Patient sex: M
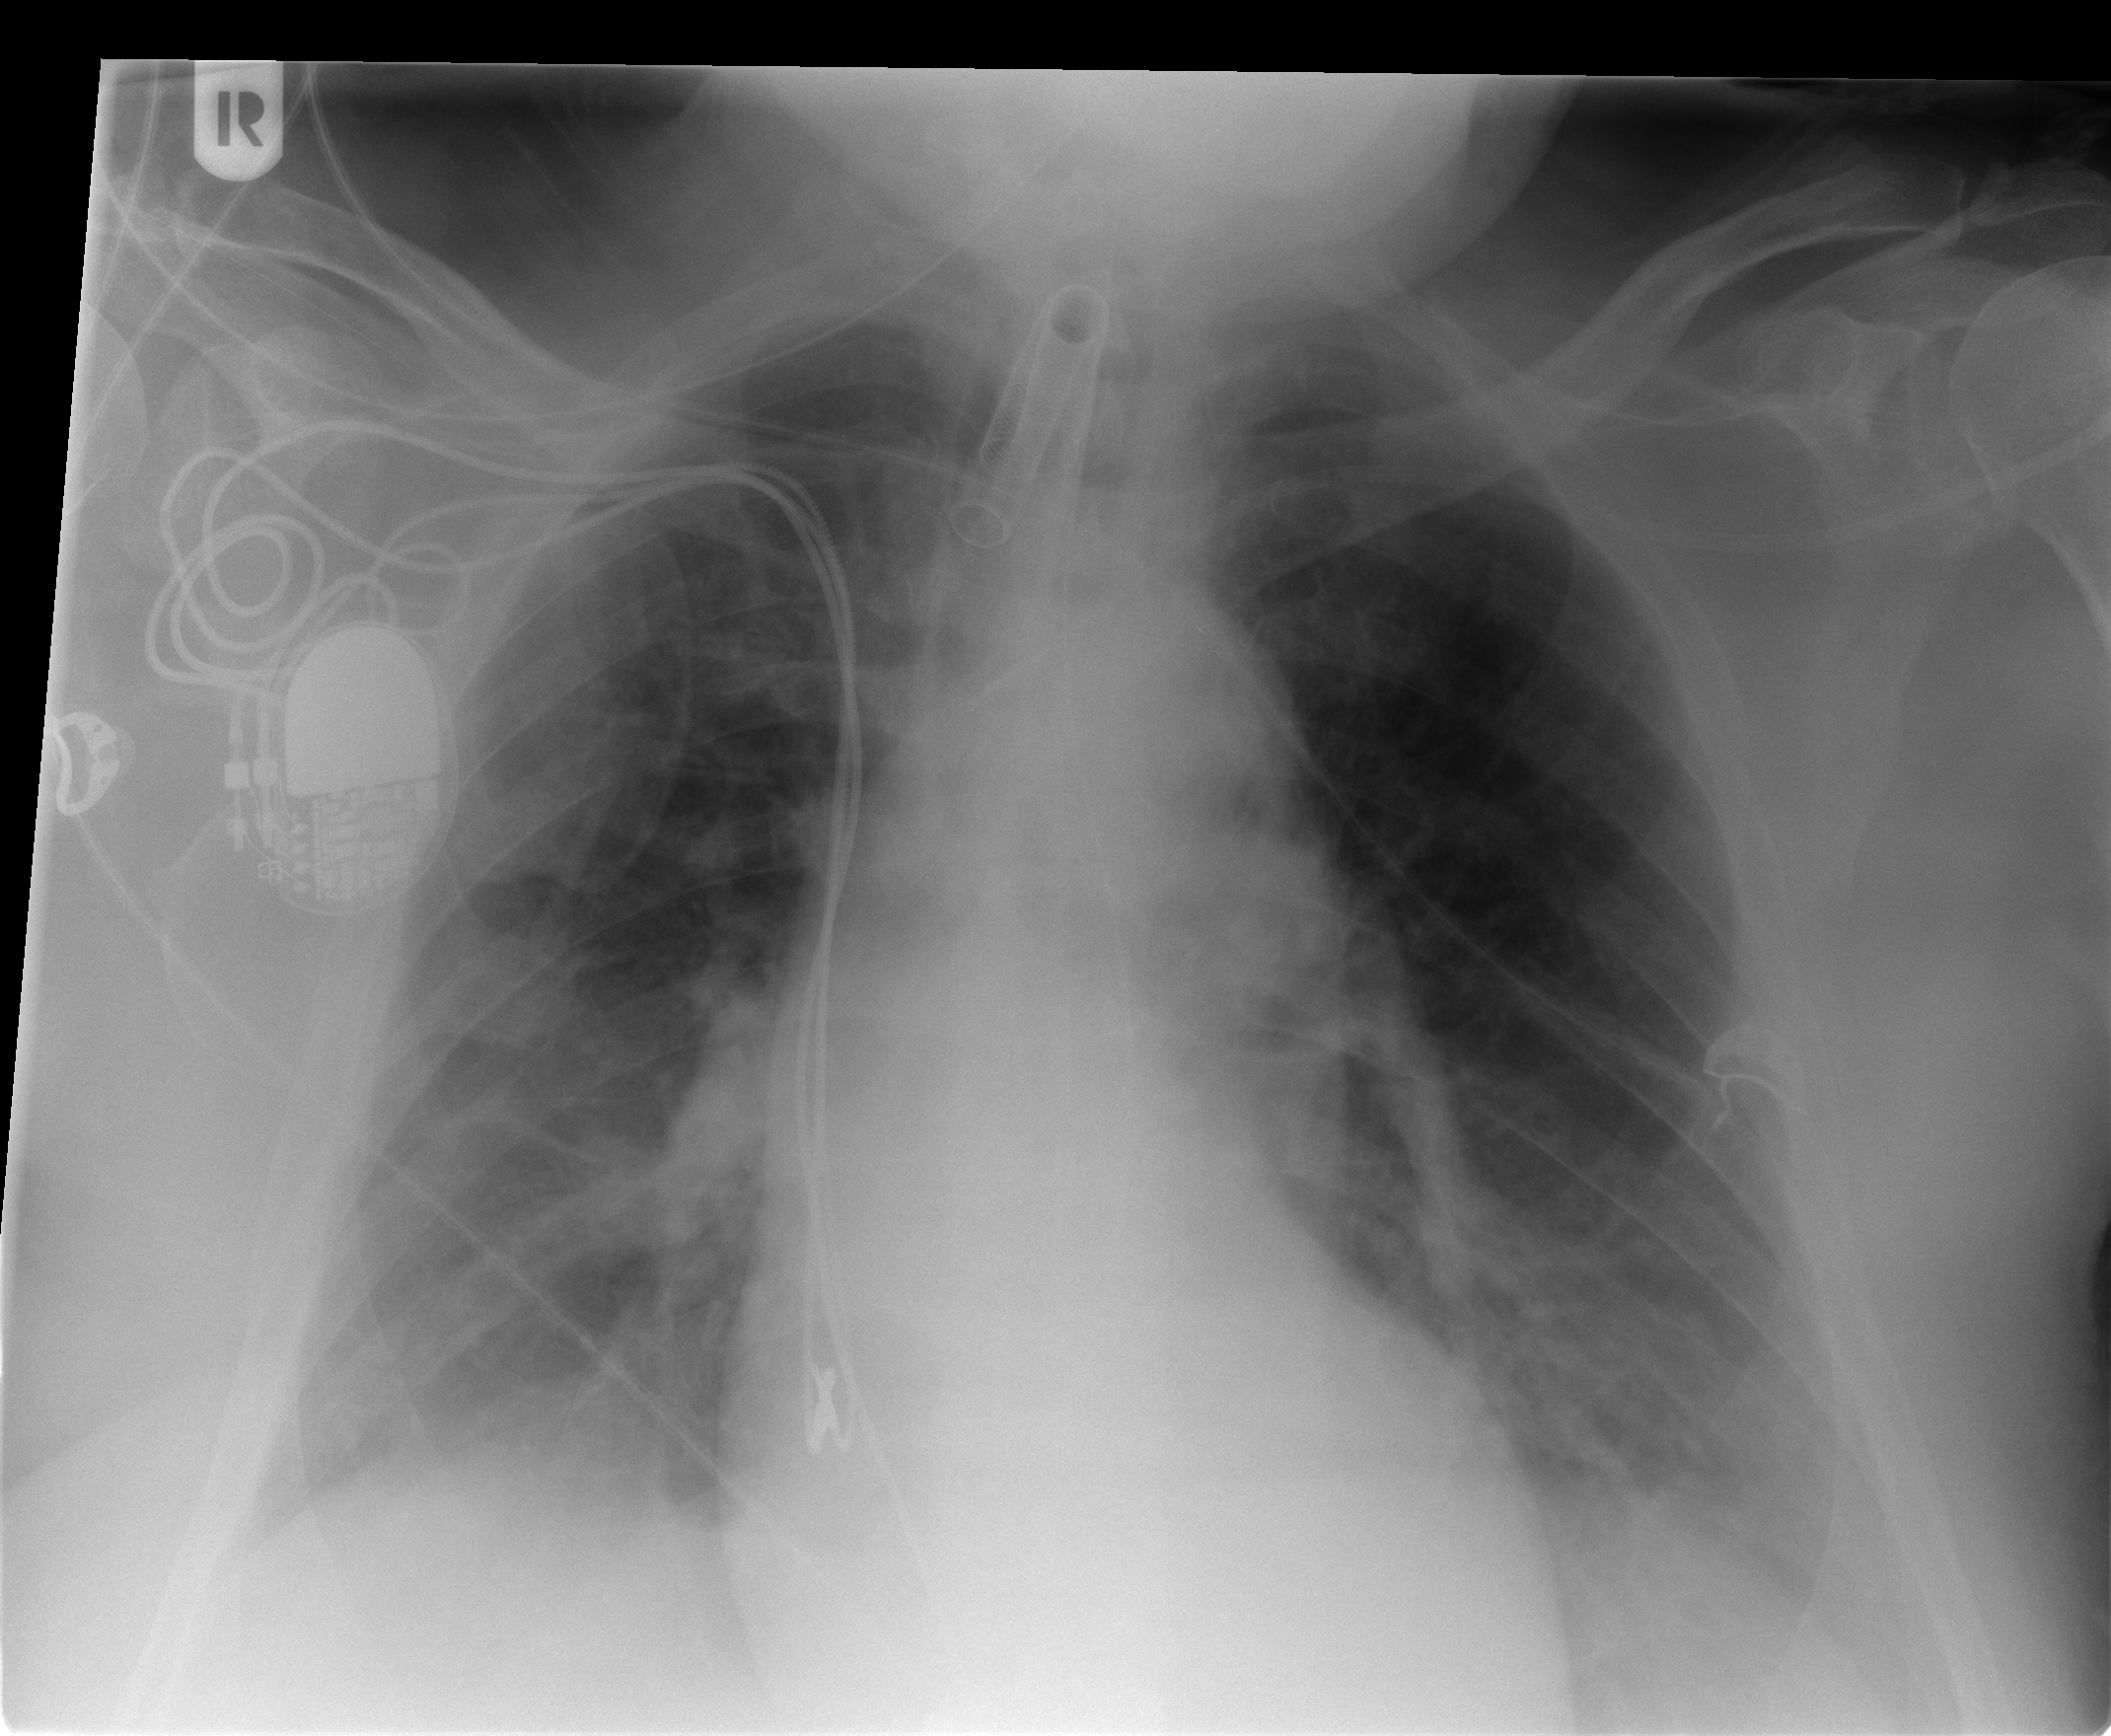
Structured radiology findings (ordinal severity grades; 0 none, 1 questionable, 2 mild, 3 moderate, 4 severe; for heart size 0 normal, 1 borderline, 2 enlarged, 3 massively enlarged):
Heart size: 0
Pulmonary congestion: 2
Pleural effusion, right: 2
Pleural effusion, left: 2
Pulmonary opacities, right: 0
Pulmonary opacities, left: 0
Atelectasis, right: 2
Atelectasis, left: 2